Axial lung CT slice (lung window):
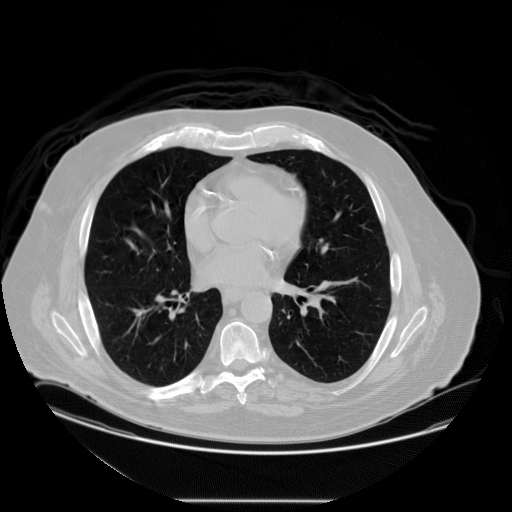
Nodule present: no